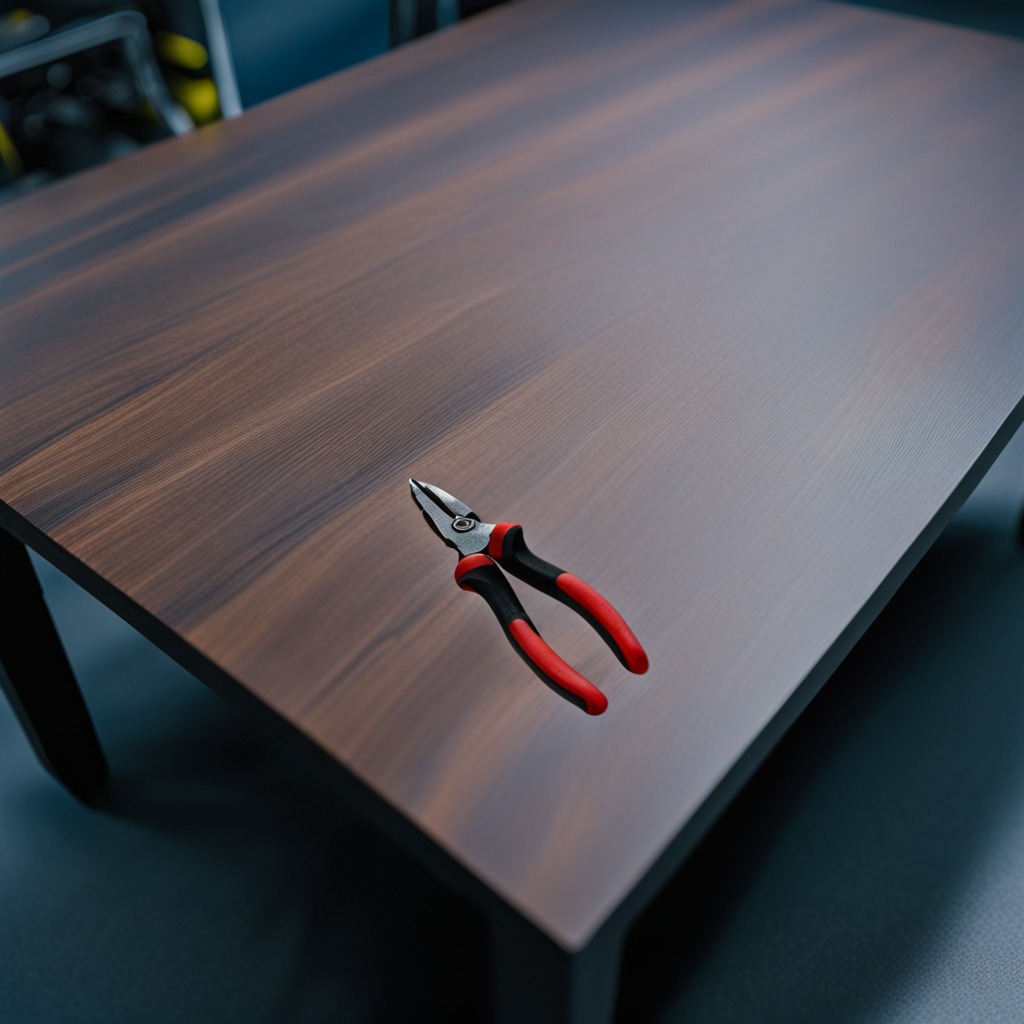
A plier is lying on a table in a garage.